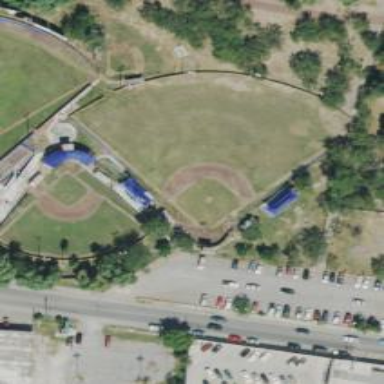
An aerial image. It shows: Baseball pitch for leisure and sports activities.